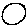
Label: moon